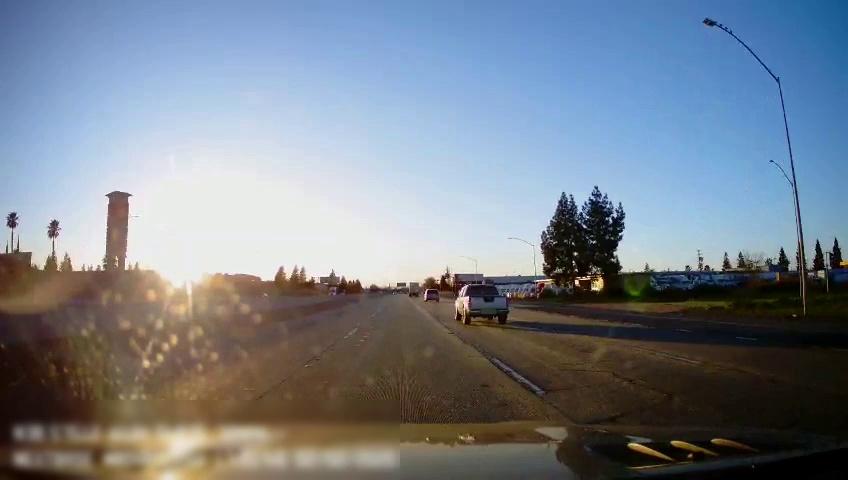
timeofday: Day
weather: Sunny
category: Drivable Space
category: Vehicles | Truck
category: Vehicles | Car
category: Vehicles | Truck
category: Vehicles | Truck
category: Lanes | Current Lane
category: Lanes | Alternate Lane
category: Lanes | Alternate Lane
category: Lanes | Alternate Lane
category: Lanes | Alternate Lane
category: Traffic | Signs